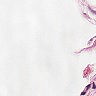
Metastatic tissue present: no